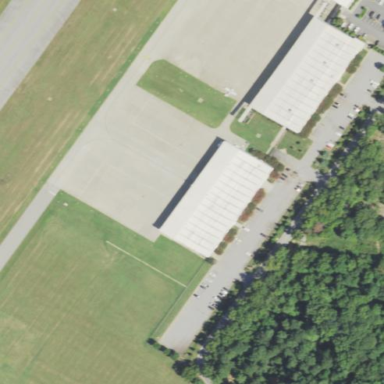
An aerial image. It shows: Hangar building at airport.